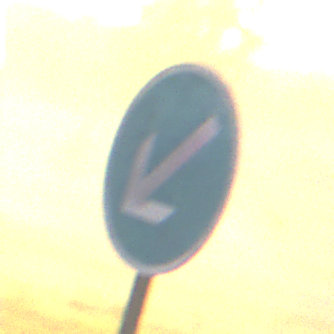
Verkehrszeichen: VorgeschriebeneVorbeifahrtLinks
Umgebung: Outdoor, Nature
Tageszeit: SunriseSunset
Wetter: Clear
Licht: Natural
Jahreszeit: NotSpecified
Kontrast: HighContrast